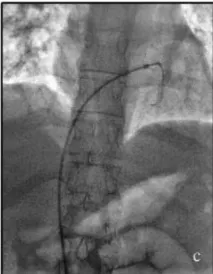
Covering the catheter by forward pushing the sheet and removal of the pigtail catheter (c,d,e).
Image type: radiology (x_ray)